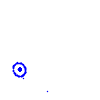
Particle: kaon